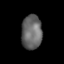
Tissue: skin
Cell type: T cells
Senescence score: 0.8032
Nuclear area (px): 689
Mean DAPI intensity: 102.851